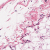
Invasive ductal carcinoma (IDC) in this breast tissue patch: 0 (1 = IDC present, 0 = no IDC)